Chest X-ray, PA view. Patient: 29 years old, sex F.
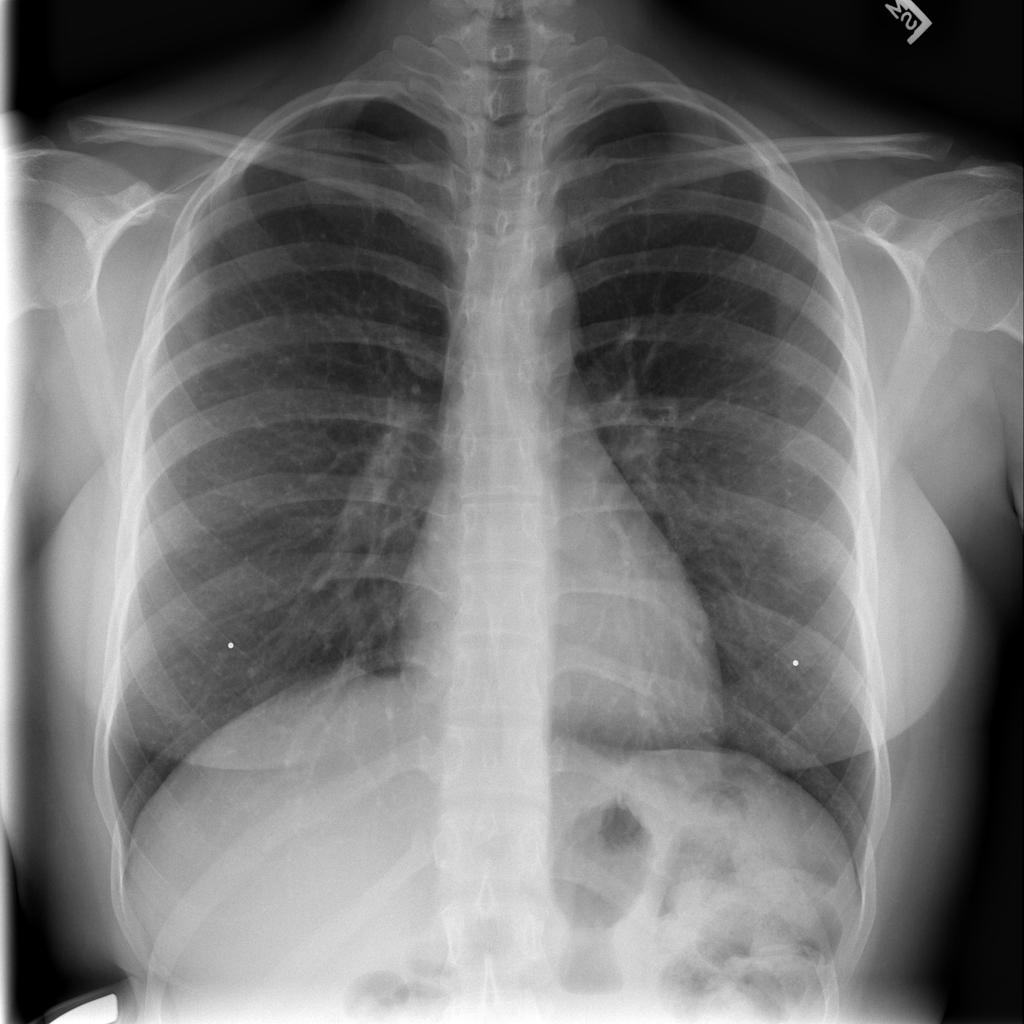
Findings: No Finding